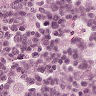
Metastatic tissue present: yes